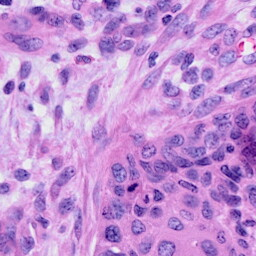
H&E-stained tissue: Cervix